Question:
What is the
'''
HEAD
master [branch]
'''
?
What should I choose for the "Source ref" and "Destination ref", respectively?
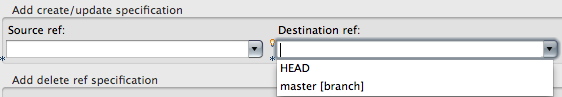
Answer: You see this screen in <URL>:

That is where you define the <URL>:
> A "refspec" is used by fetch and push operations to .
Semantically they define how local branches or tags are mapped to branches or tags in a remote repository.
In native git they are combined with a colon in the format '<src>:<dst>', preceded by an optional plus sign, '+' to denote forced update.
.The "left-hand" side of a RefSpec is called source and the "right-hand" side is called destination.
Depending on whether the RefSpec is used for fetch or for push, the semantics of source and destination differ:
For a Push RefSpec, the source denotes a Ref in the source Repository and the destination denotes a Ref in the target Repository.
### Push Refspecs
A typical example for a Push RefSpec could be
'''
HEAD:refs/heads/master
'''
> This means that the currently checked out branch (as signified by the 'HEAD' Reference, see <URL> will be pushed into the master branch of the remote repository.